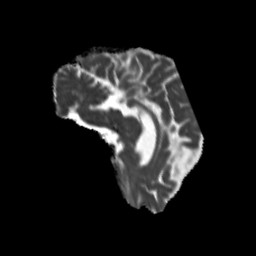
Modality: MD
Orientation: sagittal
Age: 53
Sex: male
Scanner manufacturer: siemens
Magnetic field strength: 3 T
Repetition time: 5.25 s
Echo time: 0.08 s